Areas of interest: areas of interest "Huachuang Animation and Comics Industrial Park Area B"
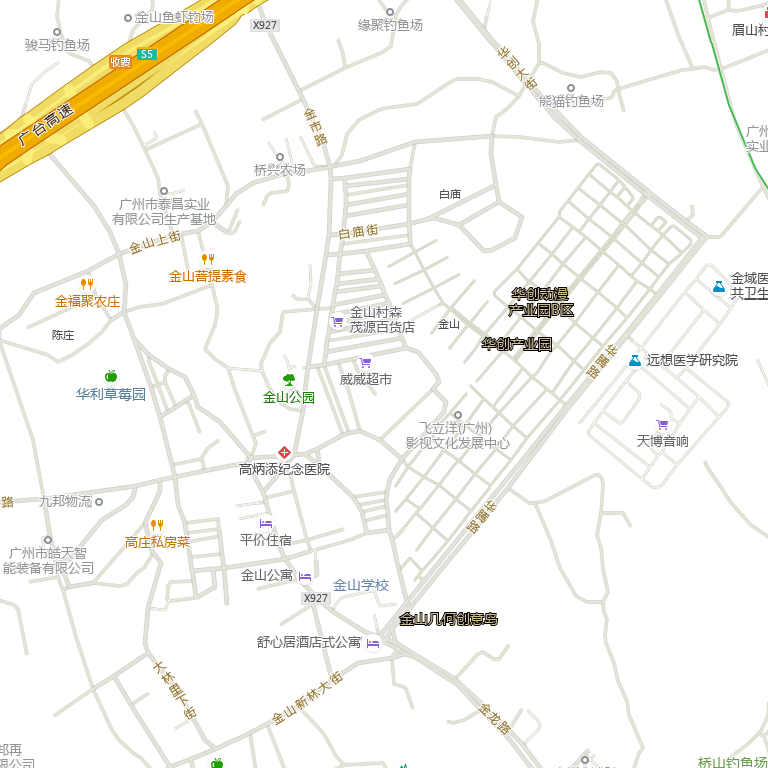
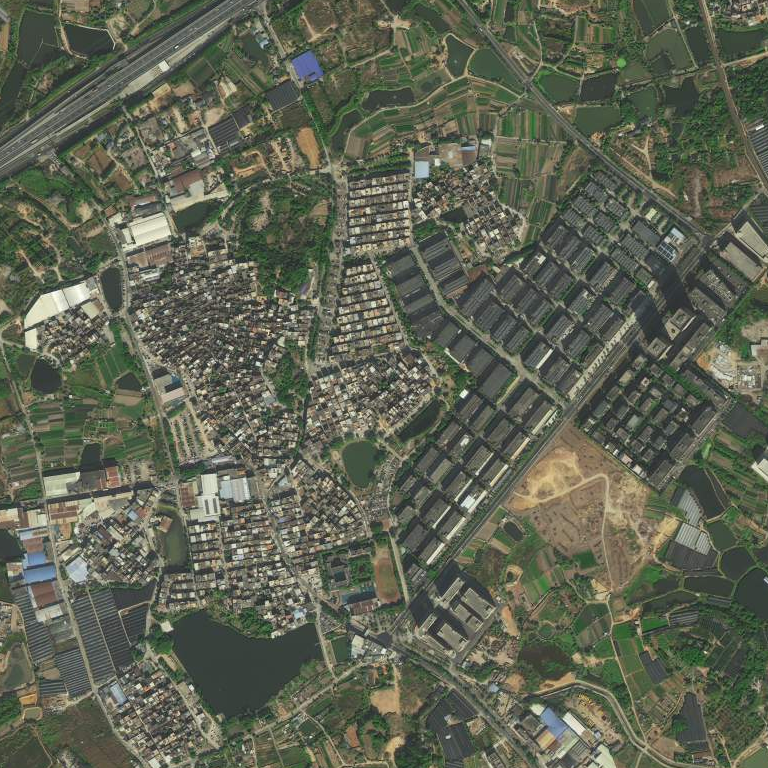